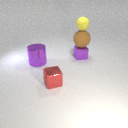
small red metal cube in front of large purple metal cylinder